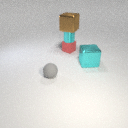
large cyan metal cube to the right of small gray rubber sphere